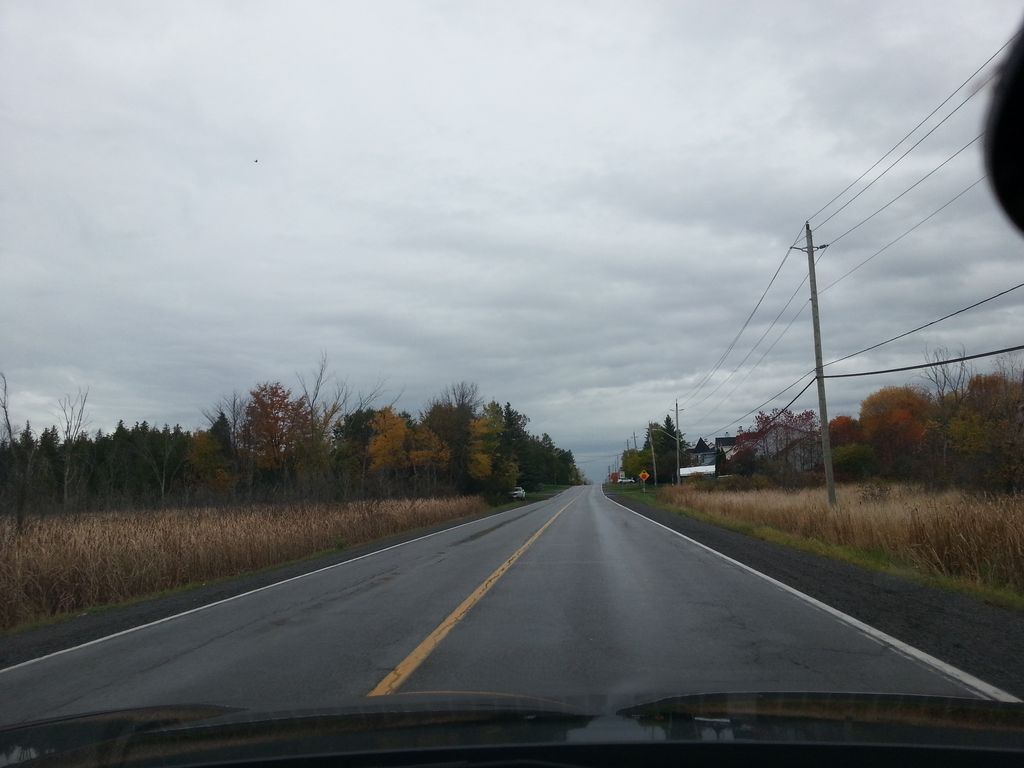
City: ottawa-gatineau